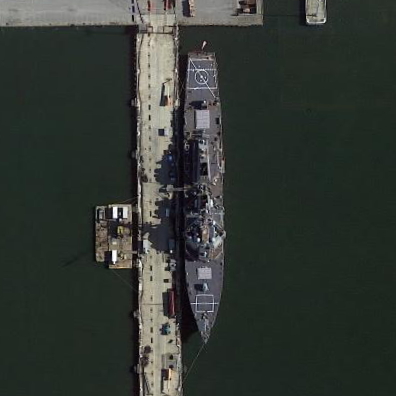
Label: destroyer